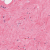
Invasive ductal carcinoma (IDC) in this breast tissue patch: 0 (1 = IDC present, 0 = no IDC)